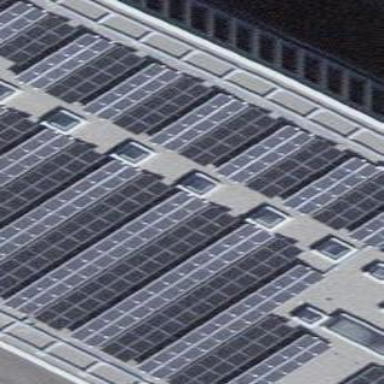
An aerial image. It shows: Solar power generator.